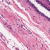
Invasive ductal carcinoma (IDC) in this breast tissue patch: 0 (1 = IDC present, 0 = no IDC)